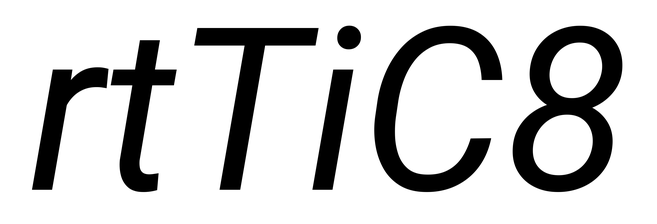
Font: Roboto-Italic_Italic